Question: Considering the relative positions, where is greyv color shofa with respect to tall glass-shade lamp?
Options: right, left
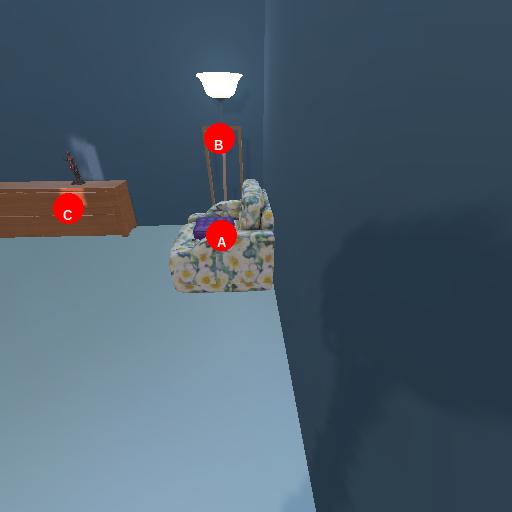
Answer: right